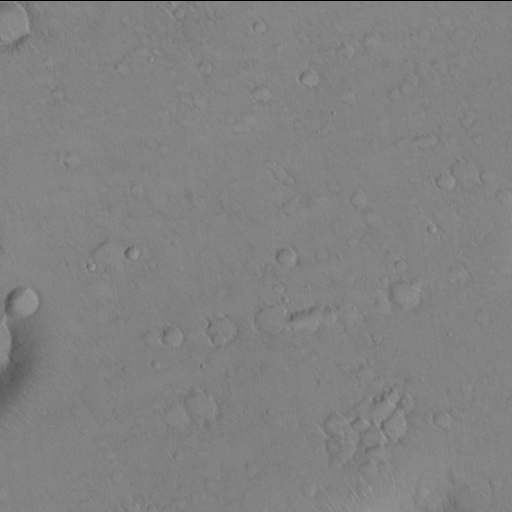
Classes present: Background, Cone